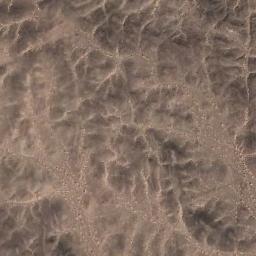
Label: mountain